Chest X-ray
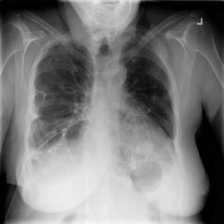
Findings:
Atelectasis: negative
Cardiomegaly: negative
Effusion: negative
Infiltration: negative
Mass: negative
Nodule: negative
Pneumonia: negative
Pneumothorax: positive
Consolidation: negative
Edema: negative
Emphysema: negative
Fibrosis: negative
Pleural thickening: negative
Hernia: negative